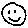
Label: smiley face